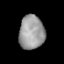
Tissue: prostate
Cell type: T cells
Senescence score: 0.6995
Nuclear area (px): 839
Mean DAPI intensity: 155.117